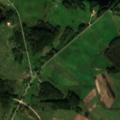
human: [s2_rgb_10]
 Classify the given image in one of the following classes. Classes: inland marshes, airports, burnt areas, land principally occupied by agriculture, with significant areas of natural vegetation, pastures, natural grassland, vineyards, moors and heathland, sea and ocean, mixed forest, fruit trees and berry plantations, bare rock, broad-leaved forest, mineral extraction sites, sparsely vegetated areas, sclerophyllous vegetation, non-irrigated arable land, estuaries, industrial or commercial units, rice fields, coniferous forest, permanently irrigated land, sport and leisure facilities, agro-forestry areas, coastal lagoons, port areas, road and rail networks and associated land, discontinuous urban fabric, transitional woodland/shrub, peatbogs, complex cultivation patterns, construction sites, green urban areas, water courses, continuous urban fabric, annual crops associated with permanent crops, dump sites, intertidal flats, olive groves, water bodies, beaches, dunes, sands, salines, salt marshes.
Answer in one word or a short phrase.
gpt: non-irrigated arable land, pastures, complex cultivation patterns, land principally occupied by agriculture, with significant areas of natural vegetation, mixed forest, water bodies